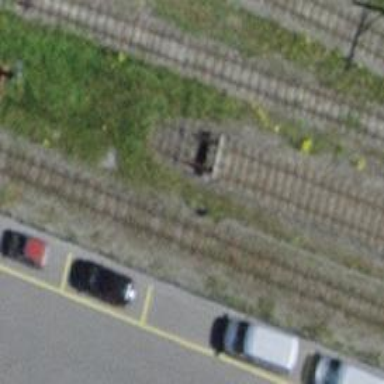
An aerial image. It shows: Railway buffer stop.